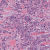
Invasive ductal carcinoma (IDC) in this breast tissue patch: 1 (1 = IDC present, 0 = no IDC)